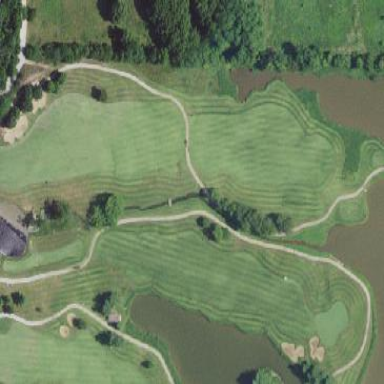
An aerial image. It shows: Area with grass used as rough in golf course.